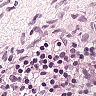
Metastatic tissue present: no